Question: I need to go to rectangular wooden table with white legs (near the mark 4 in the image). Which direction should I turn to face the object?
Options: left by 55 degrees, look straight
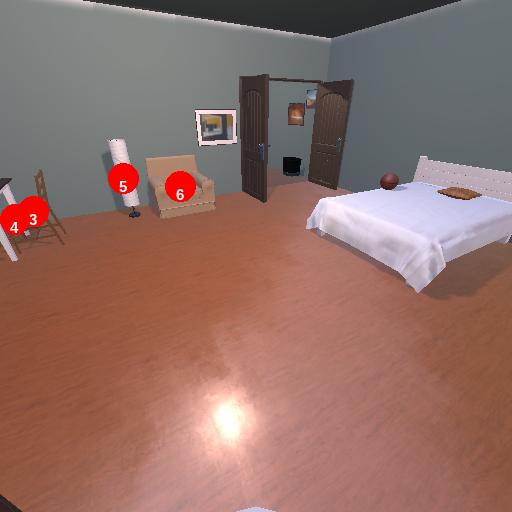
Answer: left by 55 degrees